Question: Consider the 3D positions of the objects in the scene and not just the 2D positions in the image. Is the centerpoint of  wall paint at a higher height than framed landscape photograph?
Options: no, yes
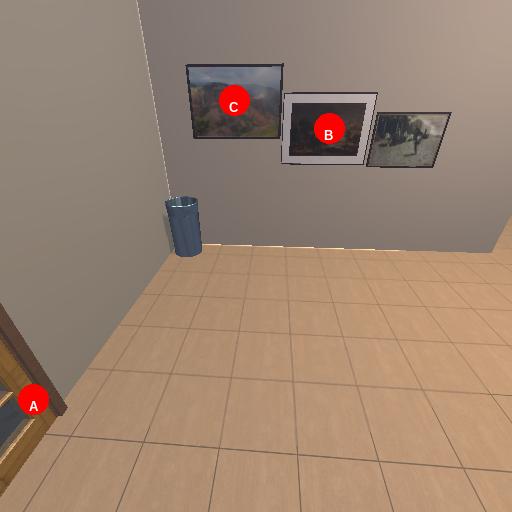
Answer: no